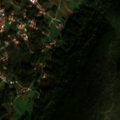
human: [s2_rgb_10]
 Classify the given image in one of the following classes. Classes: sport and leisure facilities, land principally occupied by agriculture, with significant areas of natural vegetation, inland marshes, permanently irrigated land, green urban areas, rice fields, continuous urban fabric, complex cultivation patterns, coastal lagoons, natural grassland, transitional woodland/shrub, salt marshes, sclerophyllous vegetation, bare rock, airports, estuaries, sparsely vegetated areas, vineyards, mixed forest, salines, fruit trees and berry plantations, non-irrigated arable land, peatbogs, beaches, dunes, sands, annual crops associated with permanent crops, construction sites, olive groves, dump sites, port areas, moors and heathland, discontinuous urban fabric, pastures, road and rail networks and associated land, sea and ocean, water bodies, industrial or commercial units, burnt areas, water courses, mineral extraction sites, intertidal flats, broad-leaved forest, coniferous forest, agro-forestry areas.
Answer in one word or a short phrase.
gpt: discontinuous urban fabric, complex cultivation patterns, land principally occupied by agriculture, with significant areas of natural vegetation, coniferous forest, mixed forest, natural grassland, sclerophyllous vegetation